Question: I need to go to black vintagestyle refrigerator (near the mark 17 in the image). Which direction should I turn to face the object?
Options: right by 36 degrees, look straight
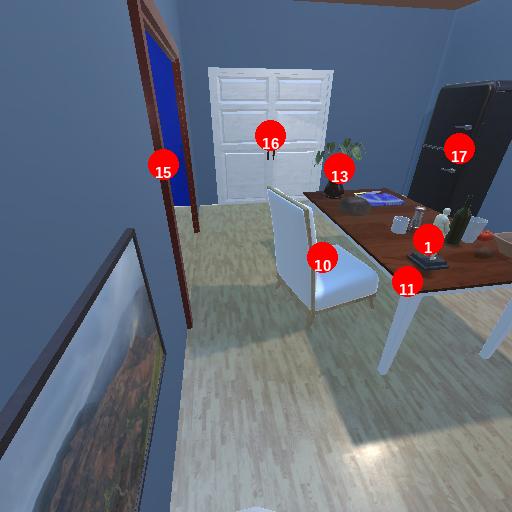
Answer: right by 36 degrees